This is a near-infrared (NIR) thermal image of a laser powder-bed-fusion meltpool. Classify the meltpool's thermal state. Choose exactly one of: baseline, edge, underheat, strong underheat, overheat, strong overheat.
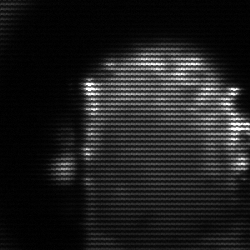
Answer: baseline